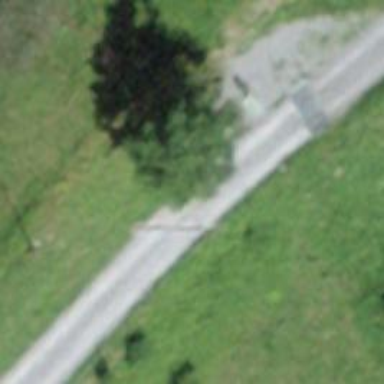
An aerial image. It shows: Lift gate barrier.